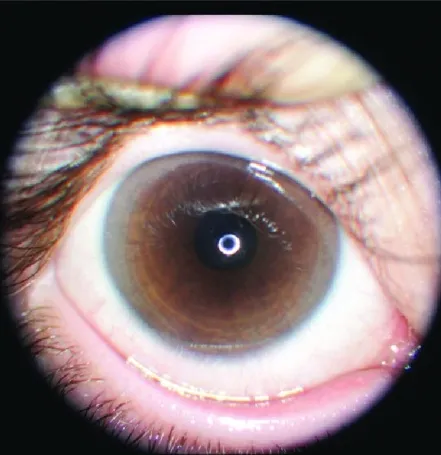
Slit-lamp examination of the cornea showing cystine crystal deposits.
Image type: medical_photograph (other_medical_photograph)